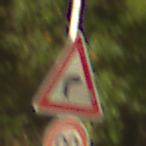
Verkehrszeichen: KurveRechts
Zusatzzeichen unten: Geschwindigkeit90
Umgebung: Outdoor, Nature
Tageszeit: SunriseSunset
Wetter: PartlyCloudy
Licht: Natural
Jahreszeit: NotSpecified
Kontrast: HighContrast